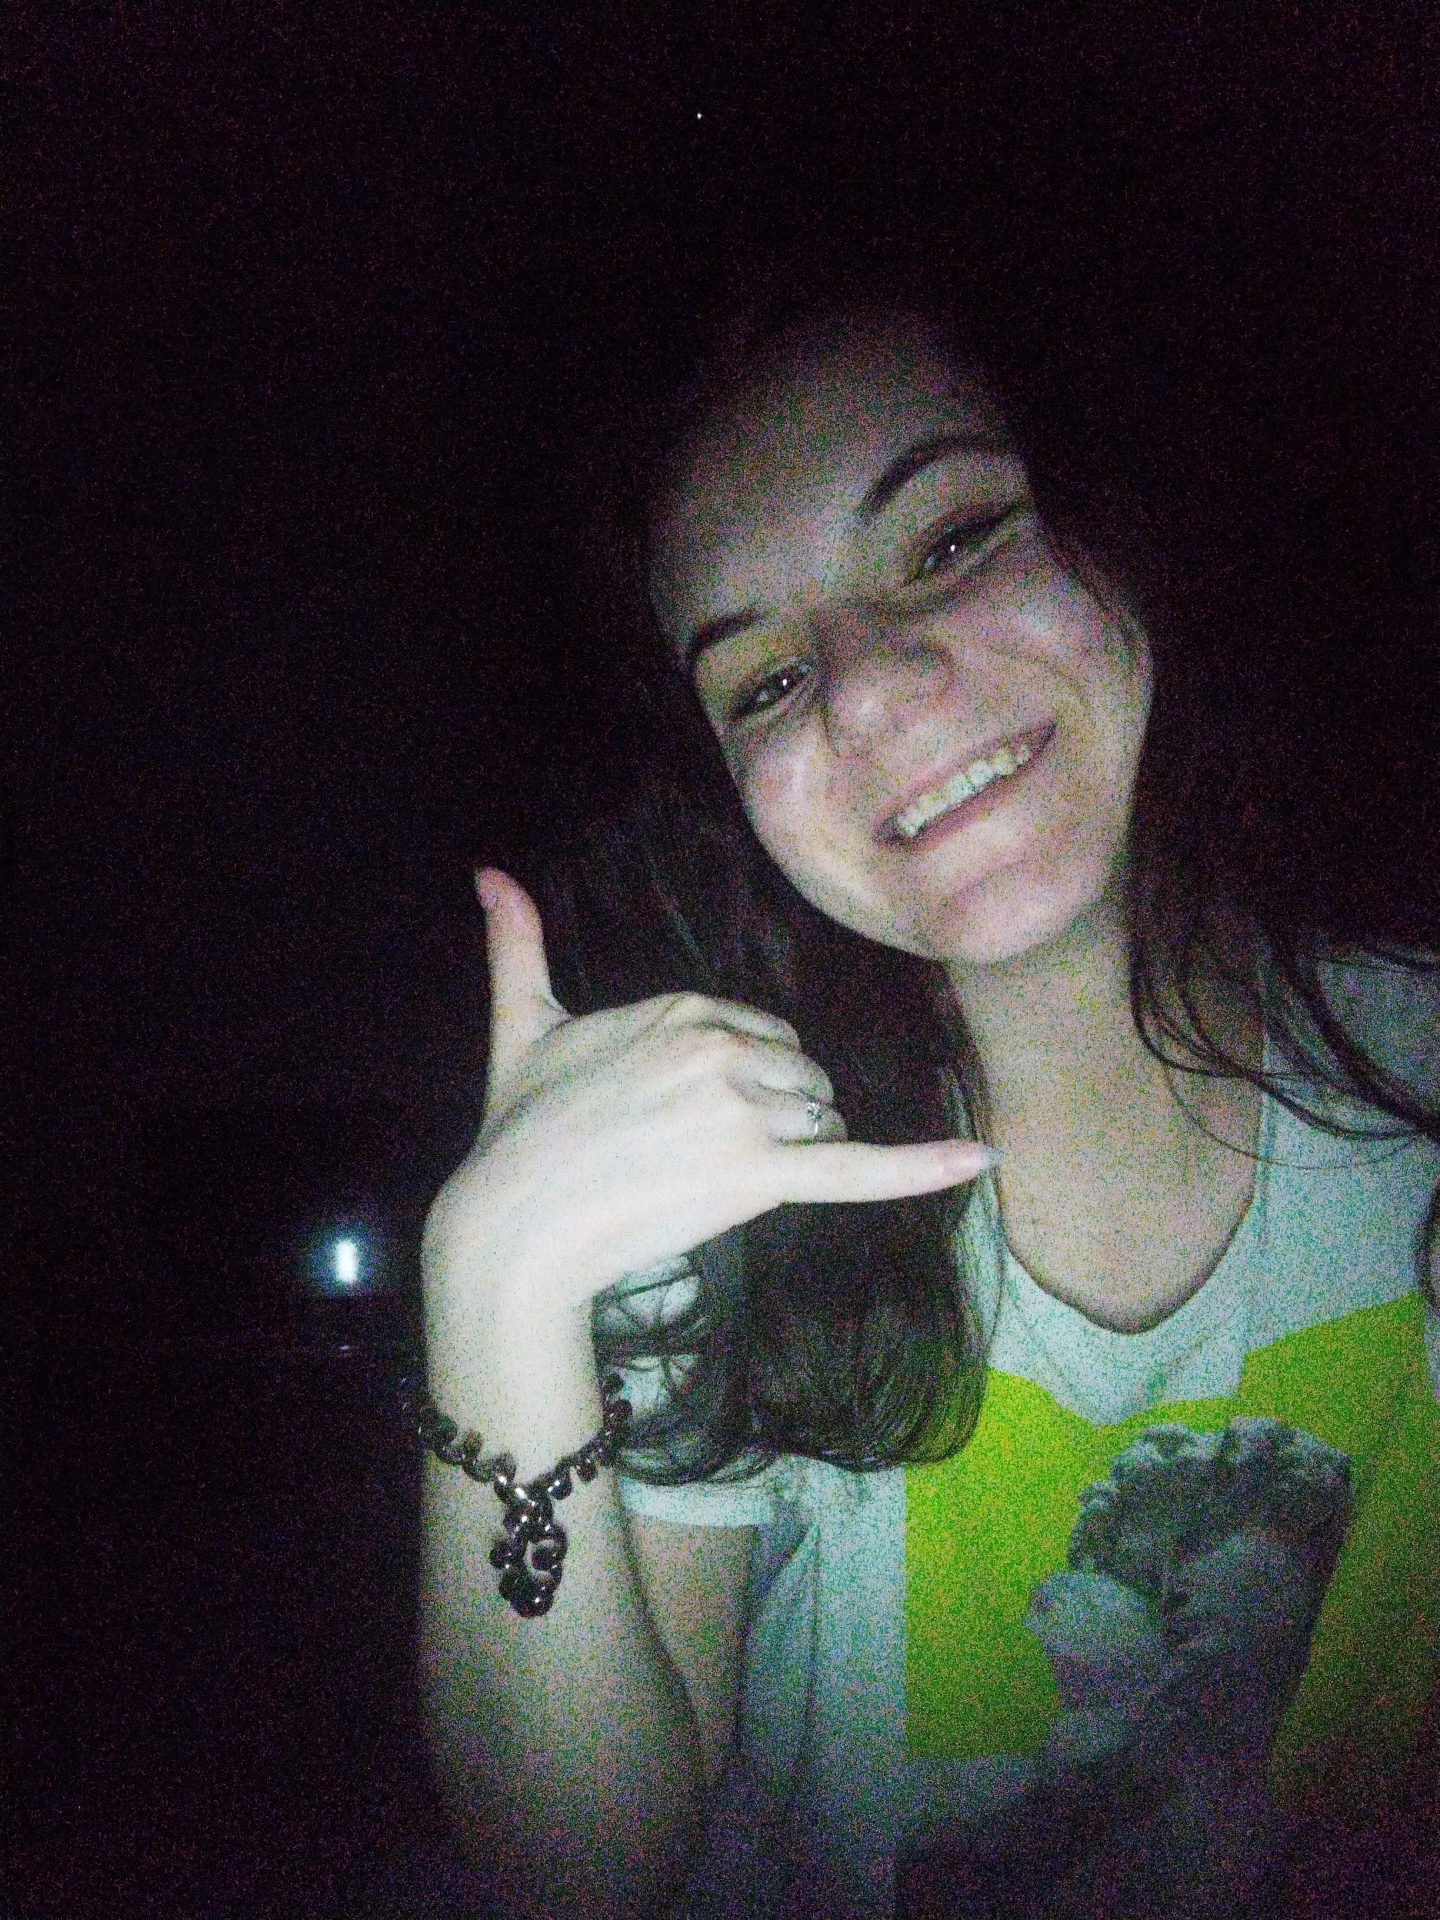
Label: noise